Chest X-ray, PA view. Patient: 65 years old, sex M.
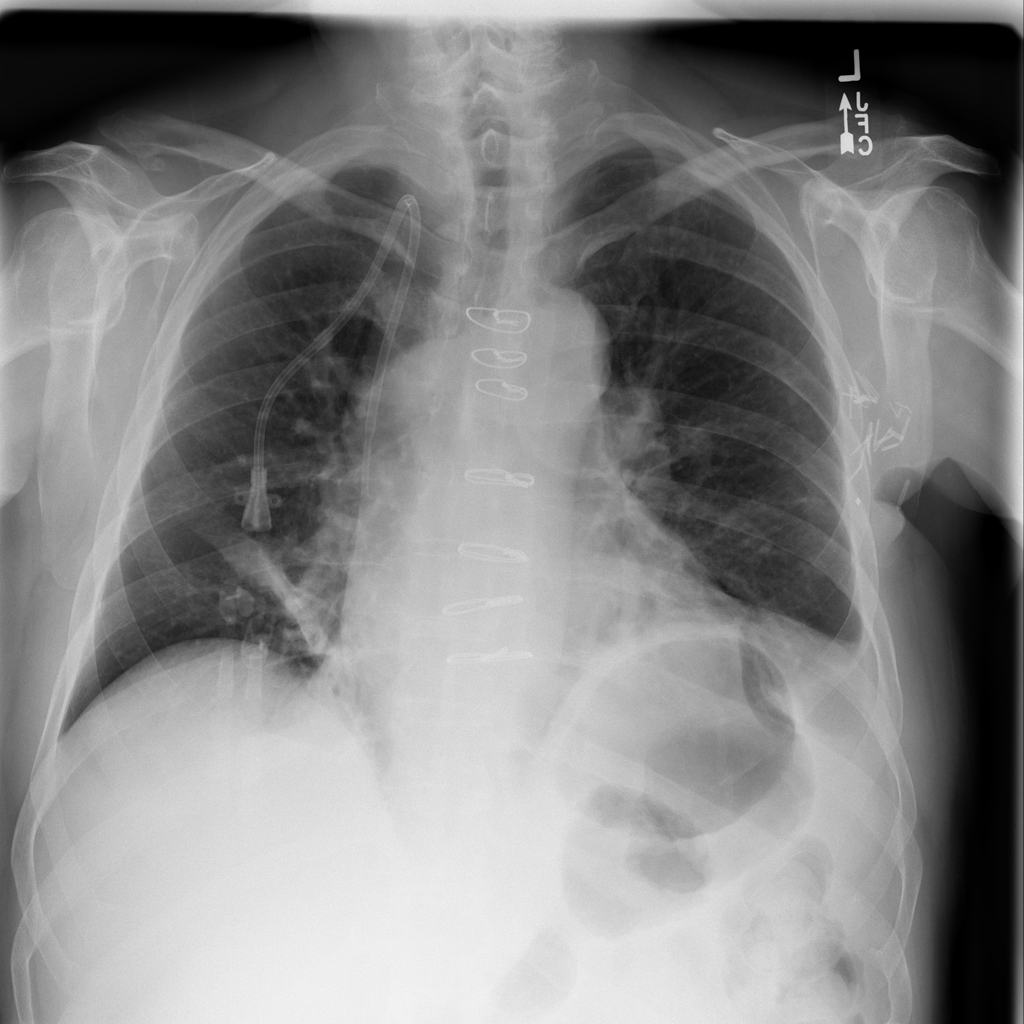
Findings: Atelectasis